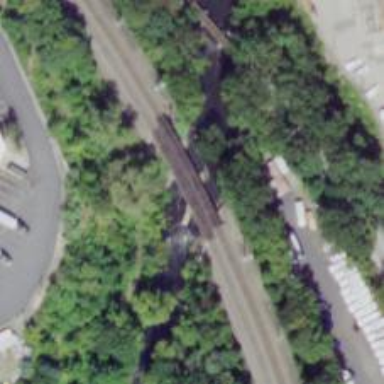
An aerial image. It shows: Bridge passing over two railway tracks.